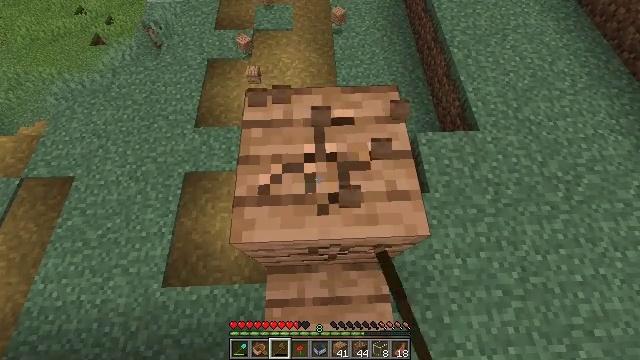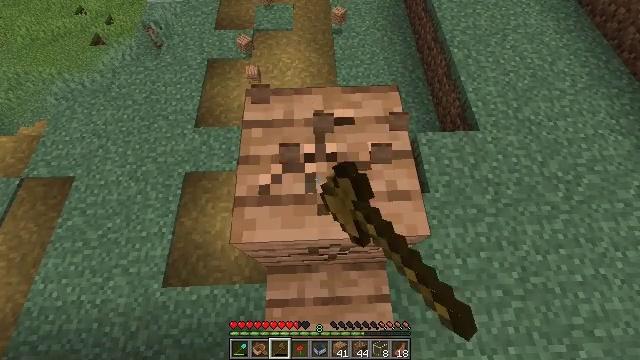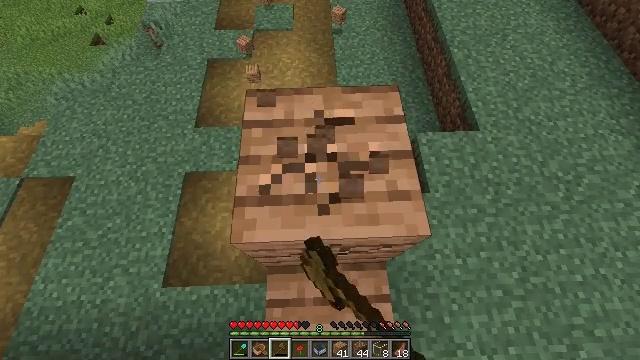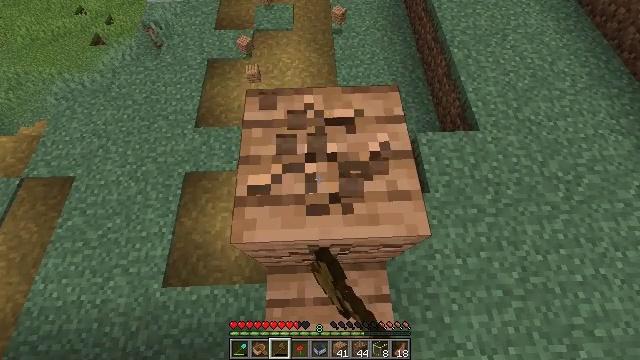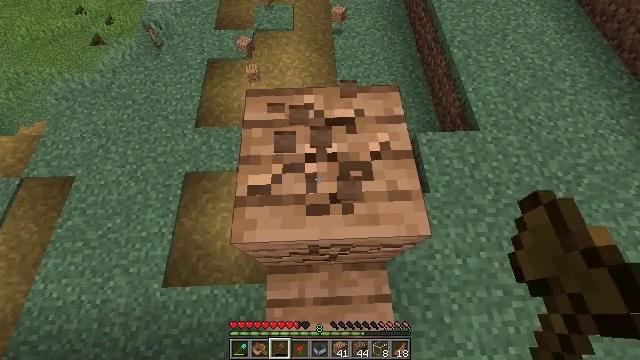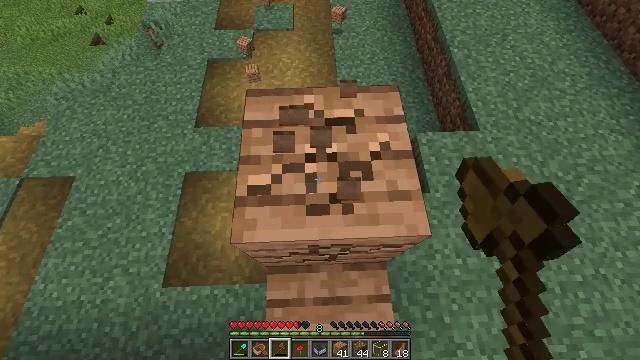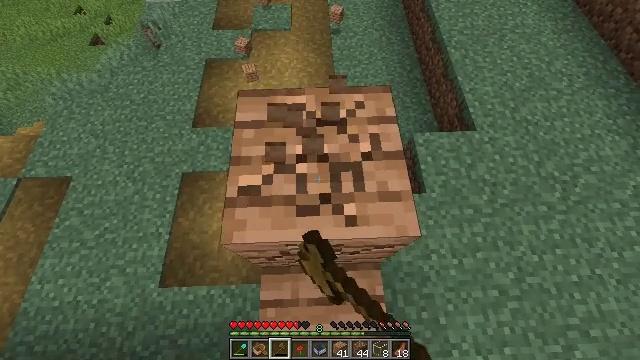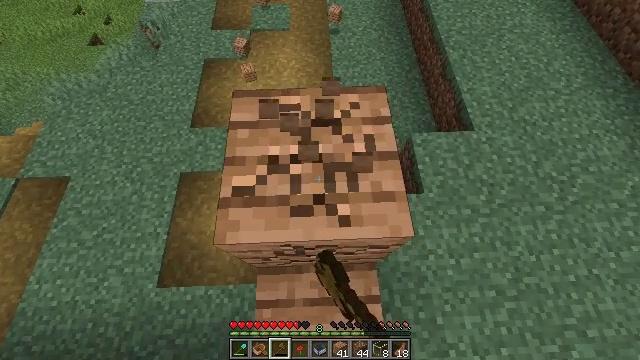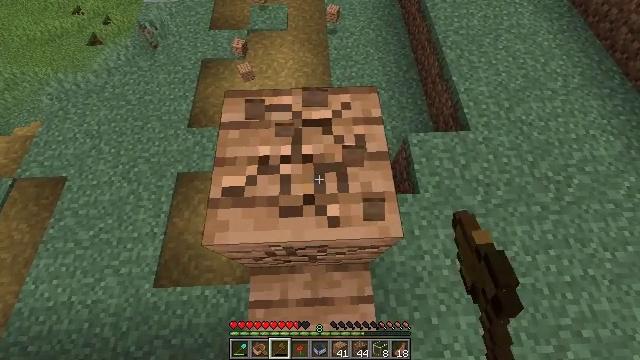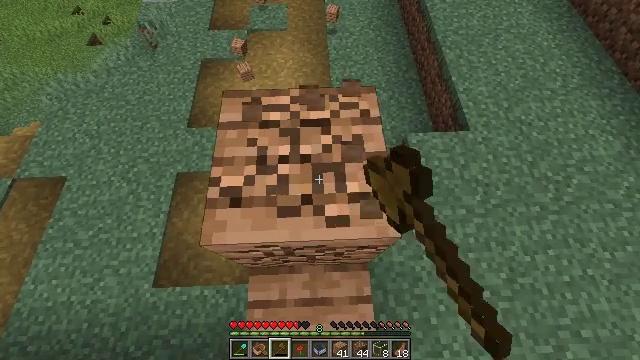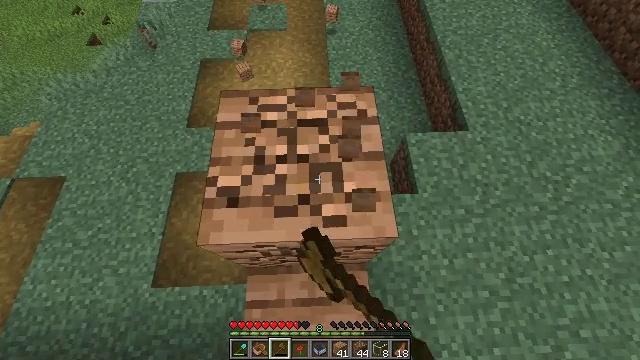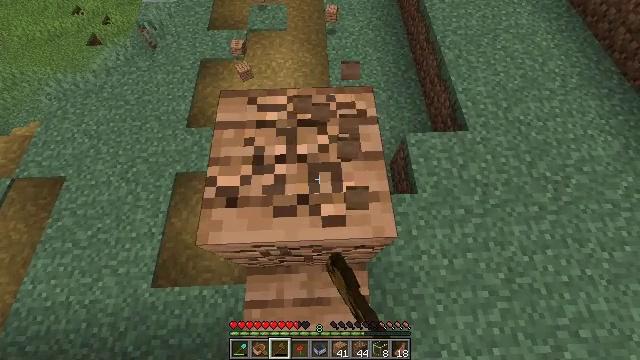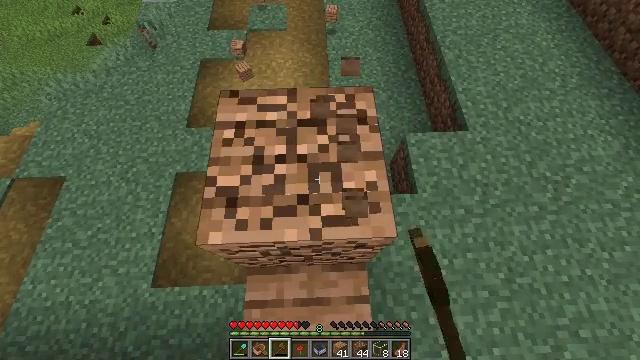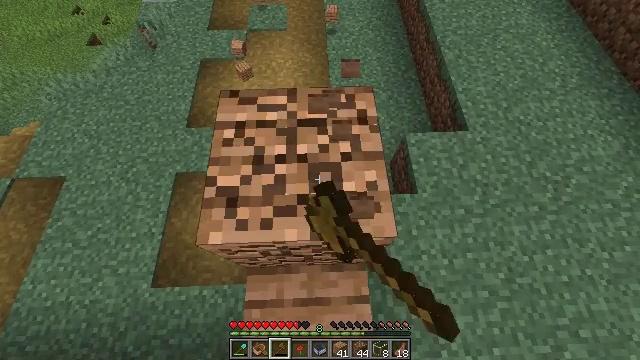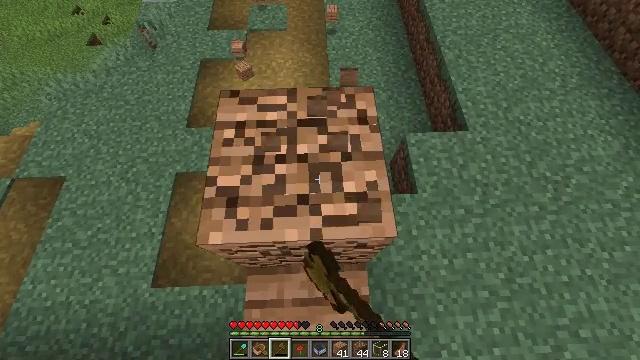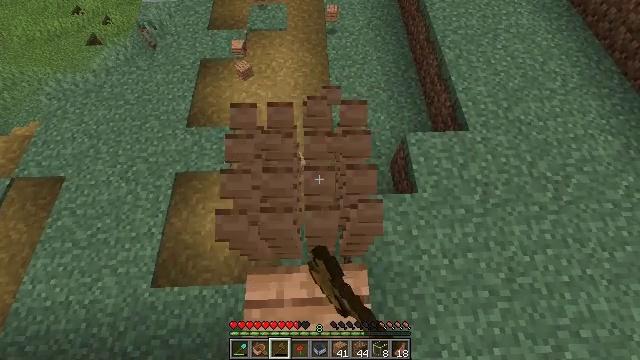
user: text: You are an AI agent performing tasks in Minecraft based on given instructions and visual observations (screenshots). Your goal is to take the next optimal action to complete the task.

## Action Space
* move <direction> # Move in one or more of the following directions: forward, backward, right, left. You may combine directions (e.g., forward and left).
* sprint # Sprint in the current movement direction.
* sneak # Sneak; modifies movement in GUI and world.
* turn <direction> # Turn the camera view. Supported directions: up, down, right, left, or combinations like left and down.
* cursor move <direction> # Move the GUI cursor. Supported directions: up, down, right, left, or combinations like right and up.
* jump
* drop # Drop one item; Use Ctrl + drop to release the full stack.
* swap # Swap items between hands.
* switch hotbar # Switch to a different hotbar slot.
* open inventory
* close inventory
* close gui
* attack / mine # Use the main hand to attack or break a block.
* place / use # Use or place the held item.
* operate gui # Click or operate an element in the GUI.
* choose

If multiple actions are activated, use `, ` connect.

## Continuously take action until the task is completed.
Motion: motion action
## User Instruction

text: Mine jungle planks from a structure.
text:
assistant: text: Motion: move back, sneak, attack / mine
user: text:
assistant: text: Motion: move back, sneak, attack / mine
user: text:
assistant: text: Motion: move back, sneak, attack / mine
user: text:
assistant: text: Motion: move back, sneak, attack / mine
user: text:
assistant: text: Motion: move back and move right, sneak, attack / mine
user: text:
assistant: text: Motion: move back and move right, sneak, attack / mine
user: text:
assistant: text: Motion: move back and move right, sneak, attack / mine
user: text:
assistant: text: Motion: move back, sneak, attack / mine
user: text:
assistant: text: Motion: move back, sneak, attack / mine
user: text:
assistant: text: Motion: move back, sneak, attack / mine
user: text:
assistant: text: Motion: move back, sneak, attack / mine
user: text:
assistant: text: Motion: move back, sneak, attack / mine
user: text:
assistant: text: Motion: move back, sneak, attack / mine
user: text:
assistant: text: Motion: move back, sneak, attack / mine
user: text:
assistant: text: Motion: move back, sneak, attack / mine
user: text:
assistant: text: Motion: move back and move left, sneak, attack / mine
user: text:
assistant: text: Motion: move back and move left, sneak, attack / mine
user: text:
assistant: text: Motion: move back and move left, sneak, attack / mine
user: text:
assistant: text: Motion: move back, sneak, attack / mine
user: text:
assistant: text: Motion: move back, sneak, attack / mine
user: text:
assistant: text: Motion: move back, sneak, attack / mine
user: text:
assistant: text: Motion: move back, sneak, attack / mine
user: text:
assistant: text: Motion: move back, sneak, attack / mine
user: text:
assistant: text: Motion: move back, sneak, attack / mine
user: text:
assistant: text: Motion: move back, sneak, attack / mine
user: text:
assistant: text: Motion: move back, sneak, attack / mine
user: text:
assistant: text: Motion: move back, sneak, attack / mine
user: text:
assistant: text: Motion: move back, sneak, attack / mine
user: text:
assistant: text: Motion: move back, sneak, attack / mine
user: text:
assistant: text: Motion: move back, sneak, attack / mine